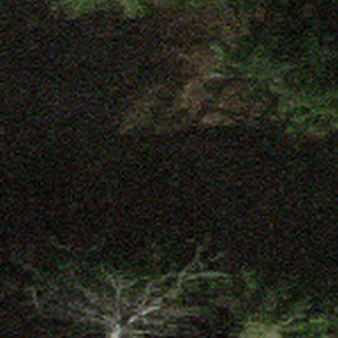
Label: other